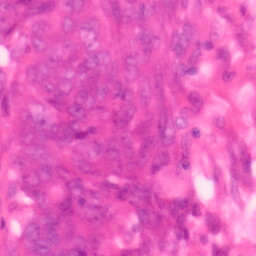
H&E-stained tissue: Colon